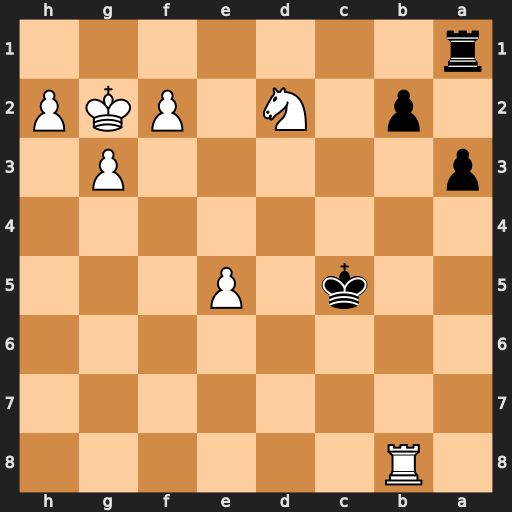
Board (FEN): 1R6/8/8/2k1P3/8/p5P1/1p1N1PKP/r7
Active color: b
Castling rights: -
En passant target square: -
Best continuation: Rd1 Ne4+ Kd4